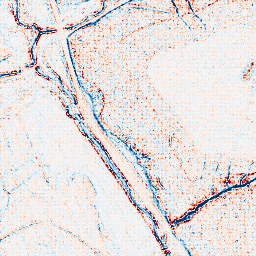
Category: edge_preserving
Decomposition family: anisotropic_diffusion
Decomposition parameters: iterations: 5
kappa: 30
gamma: 0.1
Upsampling method: sinc_hamming
Upsampling parameters: scale: 4
kernel_size: 4
Upsampling scale: 4